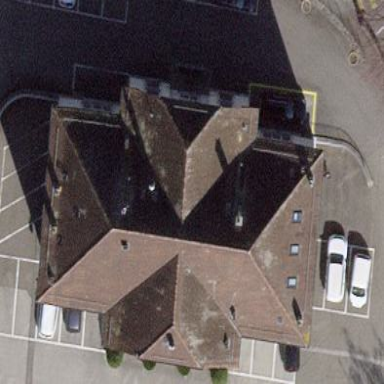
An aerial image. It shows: School building.